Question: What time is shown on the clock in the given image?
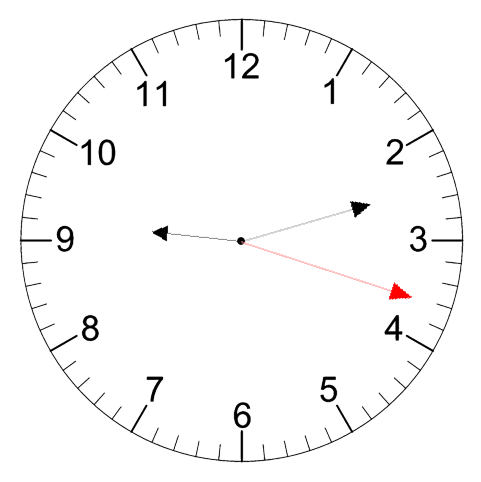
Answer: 09:12:18